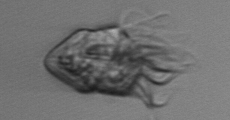
Label: Strombidium_inclinatum